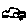
Label: car